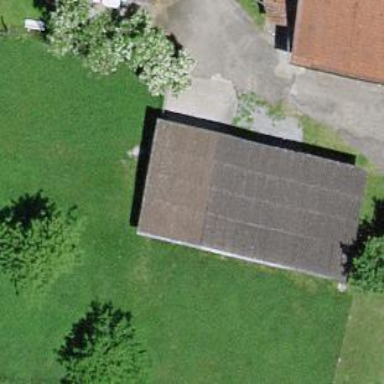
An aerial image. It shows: Barn.